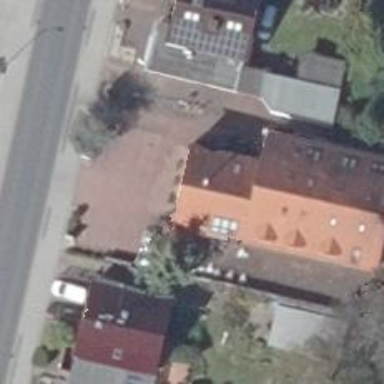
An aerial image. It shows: Café.